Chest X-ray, PA view. Patient: 18 years old, sex F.
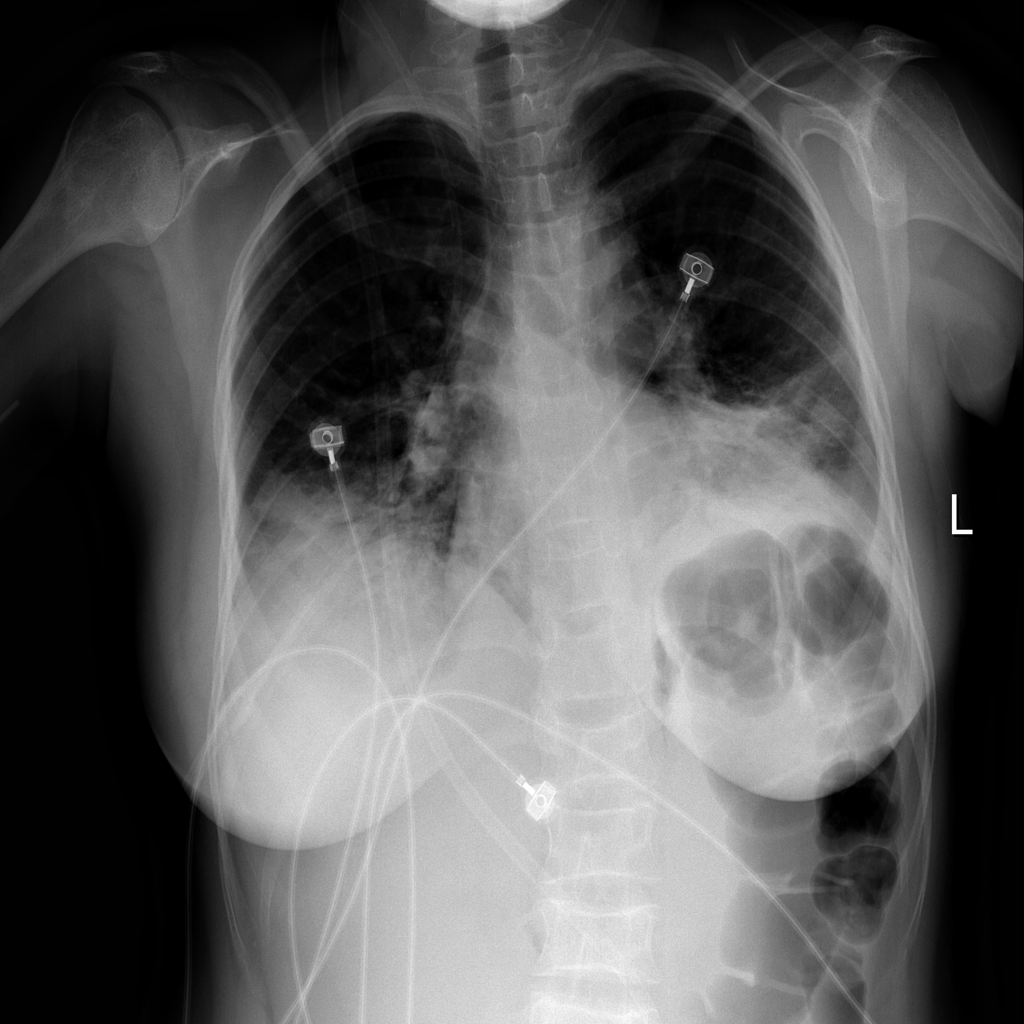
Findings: Atelectasis